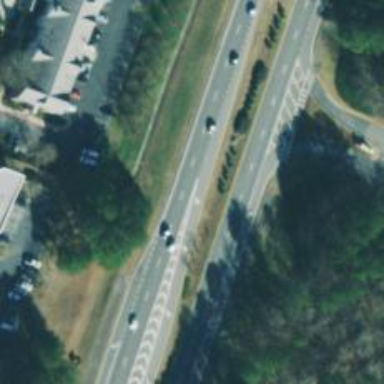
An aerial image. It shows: Trunk link highway with asphalt surface.